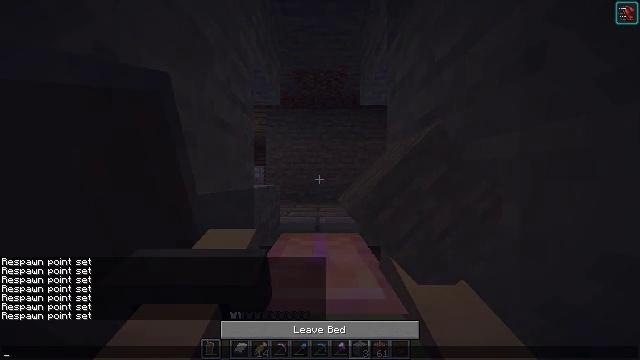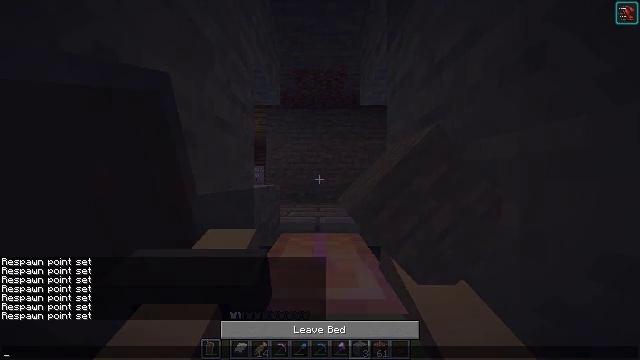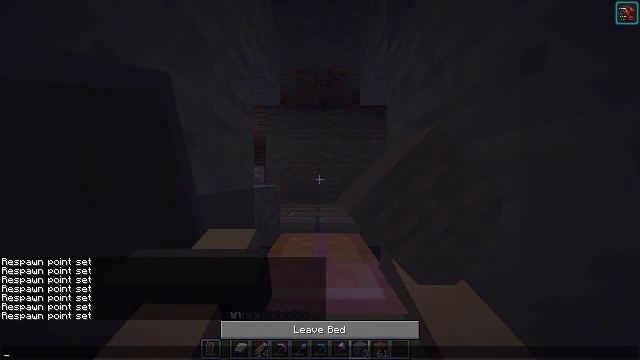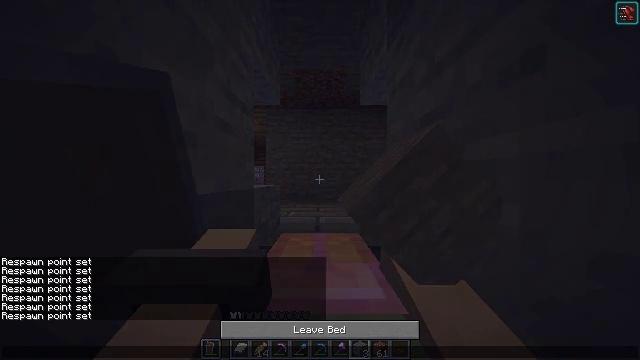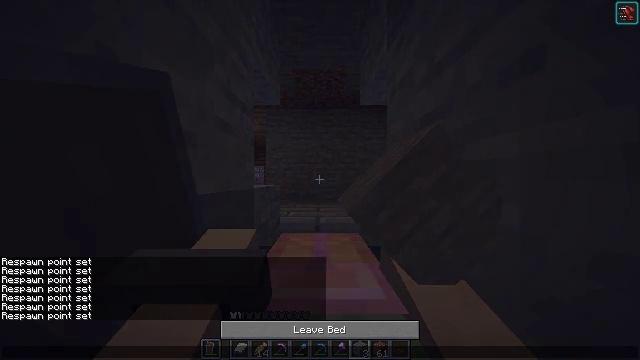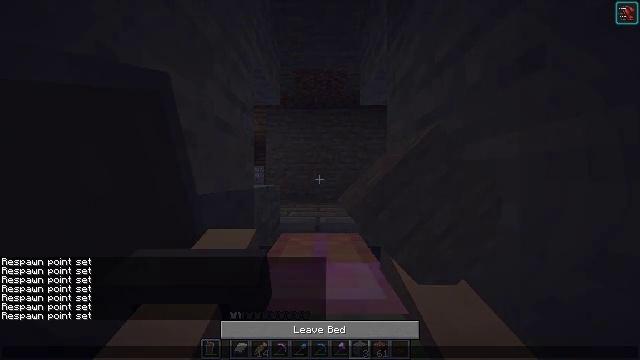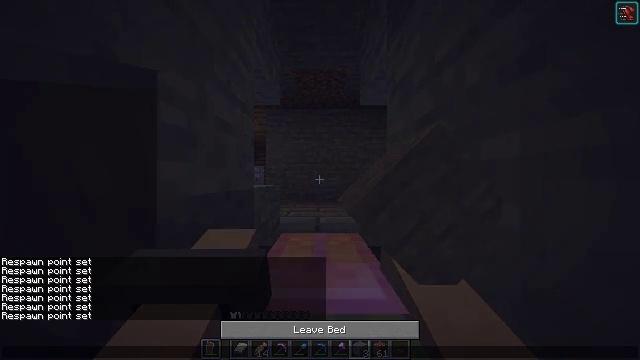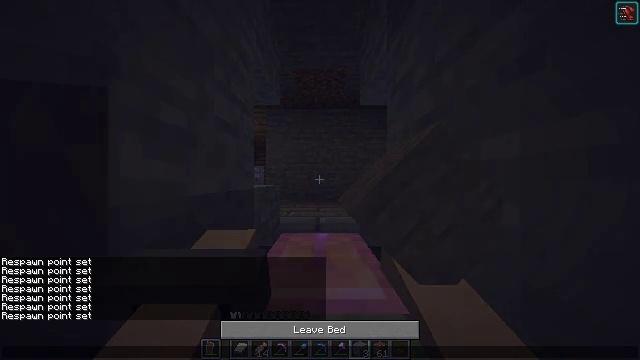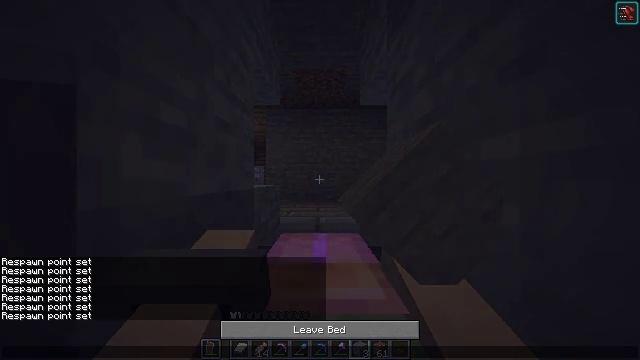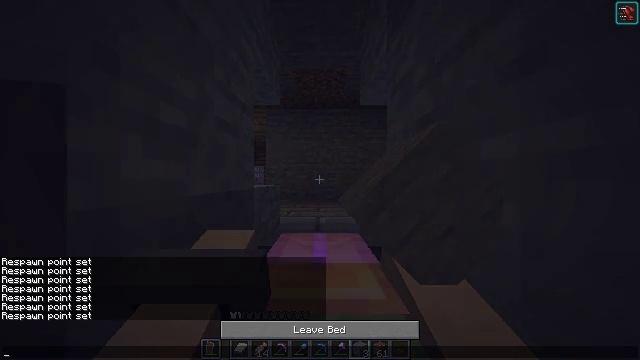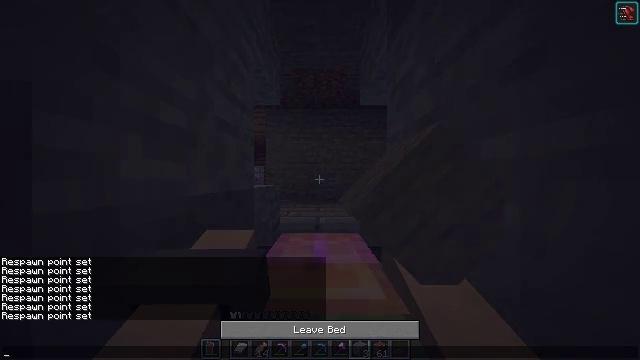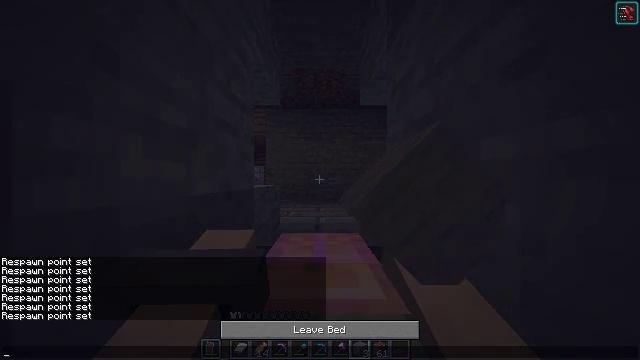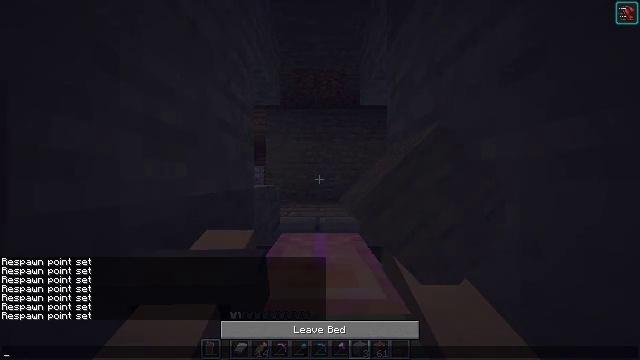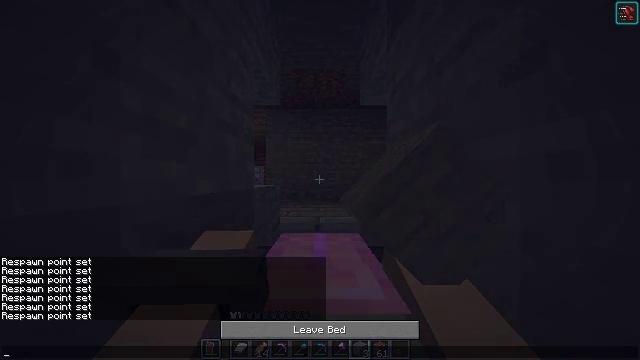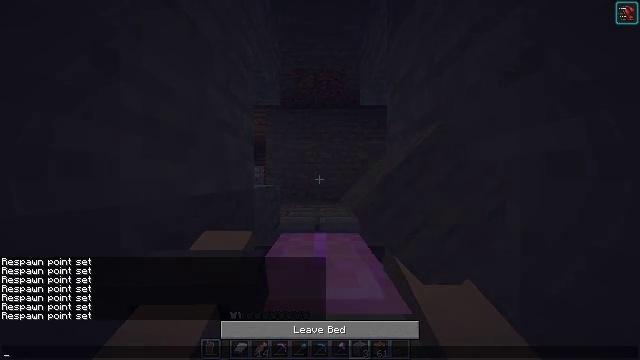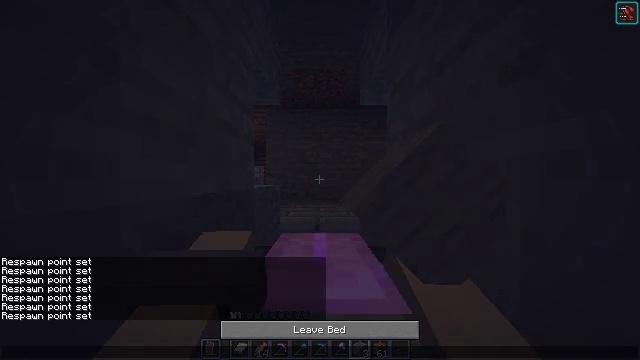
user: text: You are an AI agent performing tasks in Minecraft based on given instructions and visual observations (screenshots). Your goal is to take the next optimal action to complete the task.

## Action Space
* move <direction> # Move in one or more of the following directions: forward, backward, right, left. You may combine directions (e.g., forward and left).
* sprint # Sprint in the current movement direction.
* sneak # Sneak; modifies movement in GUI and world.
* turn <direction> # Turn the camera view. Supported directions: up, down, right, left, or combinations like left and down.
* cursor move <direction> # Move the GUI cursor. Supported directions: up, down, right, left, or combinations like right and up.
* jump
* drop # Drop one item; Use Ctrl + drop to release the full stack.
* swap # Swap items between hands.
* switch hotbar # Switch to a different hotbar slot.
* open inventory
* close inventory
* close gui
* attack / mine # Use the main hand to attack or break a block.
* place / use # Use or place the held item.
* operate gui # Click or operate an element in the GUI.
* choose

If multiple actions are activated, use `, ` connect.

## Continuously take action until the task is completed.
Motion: motion action
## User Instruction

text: Drop golden leggings.
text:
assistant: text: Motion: no_op
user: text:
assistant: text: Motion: no_op
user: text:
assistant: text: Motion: no_op
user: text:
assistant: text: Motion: no_op
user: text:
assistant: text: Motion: no_op
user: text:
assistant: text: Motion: no_op
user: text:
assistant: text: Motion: no_op
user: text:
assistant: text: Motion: no_op
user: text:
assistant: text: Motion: no_op
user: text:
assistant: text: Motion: no_op
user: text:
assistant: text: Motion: no_op
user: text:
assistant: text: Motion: no_op
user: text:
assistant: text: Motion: no_op
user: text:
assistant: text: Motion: no_op
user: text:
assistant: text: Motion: no_op
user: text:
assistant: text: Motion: no_op
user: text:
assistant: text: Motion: no_op
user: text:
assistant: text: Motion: no_op
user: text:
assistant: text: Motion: no_op
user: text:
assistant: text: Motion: no_op
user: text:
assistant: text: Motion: no_op
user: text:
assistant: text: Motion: no_op
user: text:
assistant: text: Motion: no_op
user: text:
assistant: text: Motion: no_op
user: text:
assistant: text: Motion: no_op
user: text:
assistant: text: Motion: no_op
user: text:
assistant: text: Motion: no_op
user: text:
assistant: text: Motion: no_op
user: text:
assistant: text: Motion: no_op
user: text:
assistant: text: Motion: no_op